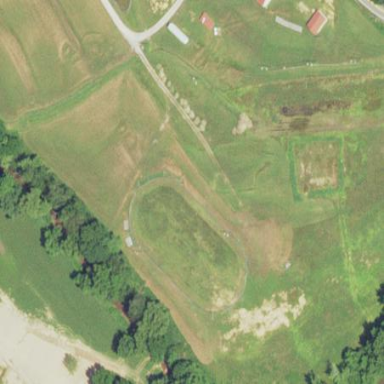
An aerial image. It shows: Equestrian pitch for leisure land activities.